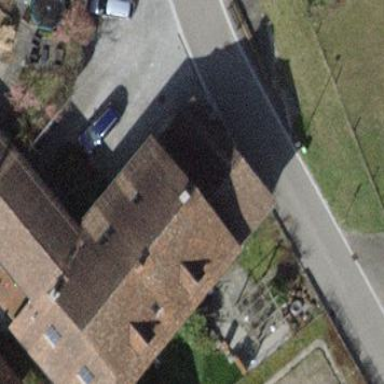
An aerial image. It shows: Gabled roofed house.